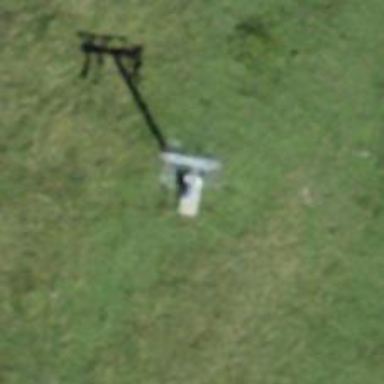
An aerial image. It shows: Pylon for aerialway.